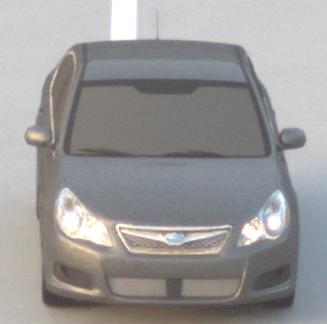
Make: Subaru
Model: Legacy 2.0R
Detailed model: Legacy (IV) Limousine
Model produced from: 2007/09
Model produced until: 2008/10
Doors: 4
Color: gray
Road condition: dry road
Daytime: sunrise or sunset
Contrast: low contrast